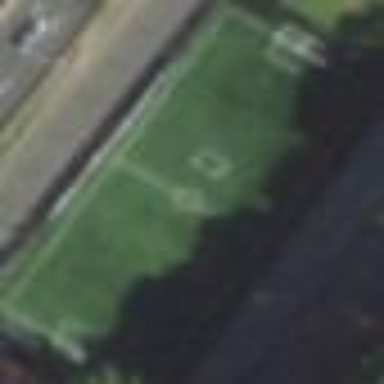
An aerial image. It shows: Soccer pitch designated for leisure and sports activities.